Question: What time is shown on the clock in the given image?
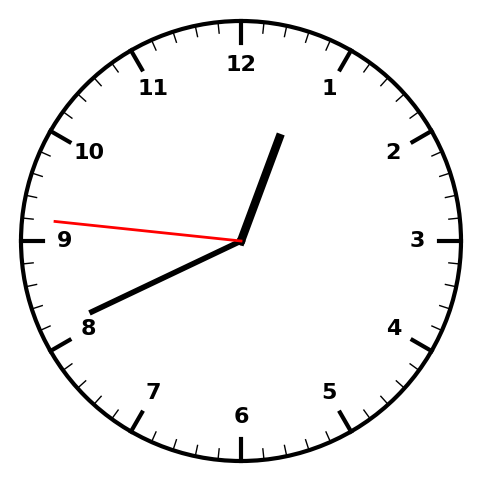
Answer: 12:40:46